Interaction volume radius: 5 \u00c5
Interaction volume height: 40 \u00c5
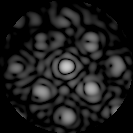
Disorder parameter: 0.343